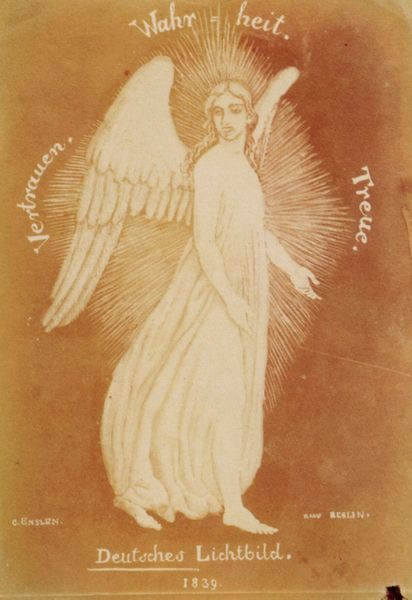
Titel: Allegorie: Vertrauen, Wahrheit, Treue
Künstler: Johann Carl Enslen
Standort: Lübeck
Institution: Museum für Kunst und Kulturgeschichte
Schlagwörter: feder, flügel, gott, hand, himmel, kopf, schatten, weiß, gelb, ocker, bewegung, braun, bunt, frau, geste, haar, hell, kleid, licht, mund, orange, blick, rot, beige, rock, arme, augen, falten, federn, gesicht, hände, gehen, gewand, haare, lange haare, stehend, stoff, locken, tugend, engel, deutschland, bein, füße, schrift, papier, enge, datierung, siebdruck, werbung, sepia, kaiser, jugendstil, inschrift, datum, deutsch, faltenwurf, model, leuchten, foto, fotografie, barfuss, berlin, fuss, strahlen, ideal, druckgrafik, text, plakat, worte, koloriert, schritt, personifikation, ganzfigur, schein, negativ, nimbus, farbfoto, christus, anbieten, wesen, gehend, schreiten, leuchtend, gloriole, geflügelt, sütterlin, führen, beschreibung, demut, treue, wahrheit, coloriert, strahlenkranz, vertrauen, nationalismus, dia, tugenden, himmlisch, deutsches, ätherisch, engelsflügel, handhaltung, sphärisch, lichtbild, imbus, gewerkschaft, fotogramm, lichtdruck, ariel, deutsches lichtbild, deutschh, heikig, photobearbeitung, 1839, deutschles lichtbild, buchstabeb